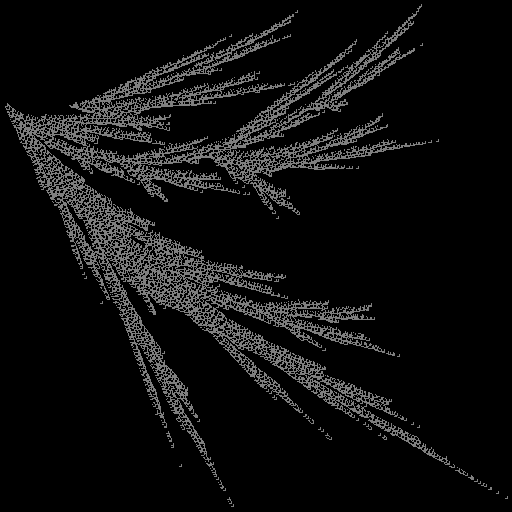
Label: filmyfern